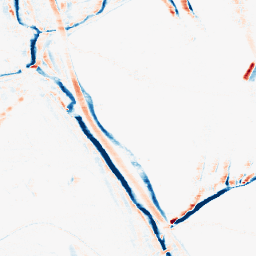
Category: morphological
Decomposition family: morphological_rect
Decomposition parameters: operation: average
width: 10
height: 3
Upsampling method: sinc_blackman
Upsampling parameters: scale: 4
kernel_size: 8
Upsampling scale: 4